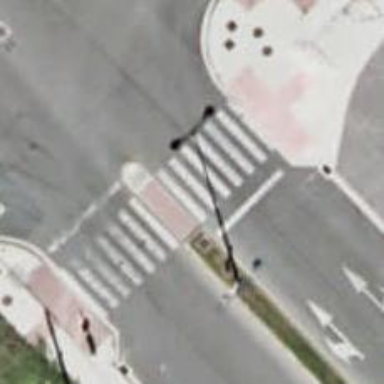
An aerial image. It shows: Uncontrolled road crossing.